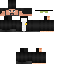
A male human skin with dark skin, wearing brown long hair dressed in a black suit and black pants, featuring a closed mouth.